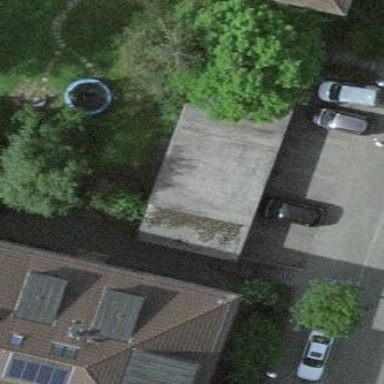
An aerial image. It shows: Group of garages.